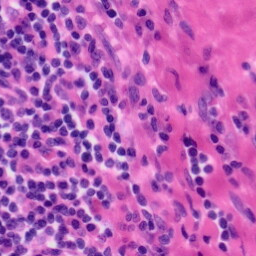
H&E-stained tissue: Tonsil